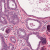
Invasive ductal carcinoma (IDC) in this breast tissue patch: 0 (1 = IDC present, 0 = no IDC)